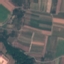
Land use / land cover class: PermanentCrop